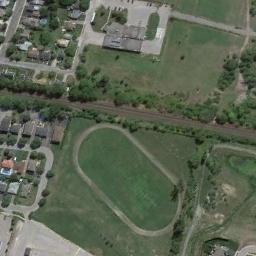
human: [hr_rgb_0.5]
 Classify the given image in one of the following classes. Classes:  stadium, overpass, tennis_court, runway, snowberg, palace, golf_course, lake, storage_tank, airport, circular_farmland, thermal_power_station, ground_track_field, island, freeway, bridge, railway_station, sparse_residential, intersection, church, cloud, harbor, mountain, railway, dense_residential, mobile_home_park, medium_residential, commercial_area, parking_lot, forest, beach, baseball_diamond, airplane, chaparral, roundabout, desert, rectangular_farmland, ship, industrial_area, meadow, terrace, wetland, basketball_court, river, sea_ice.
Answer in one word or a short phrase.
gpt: ground_track_field